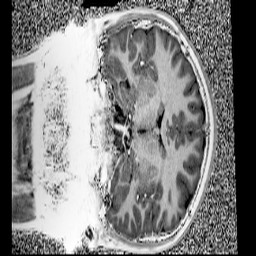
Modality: UNIT1
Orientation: coronal
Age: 13
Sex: male
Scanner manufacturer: siemens
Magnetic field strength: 3 T
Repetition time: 4 s
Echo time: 0.00299 s